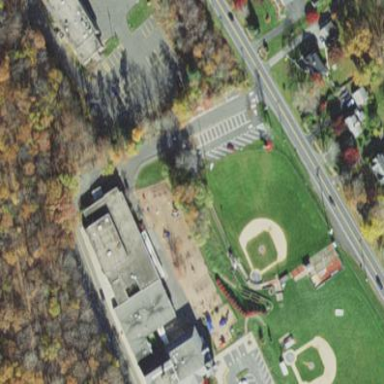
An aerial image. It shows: Baseball pitch for leisure land activities.